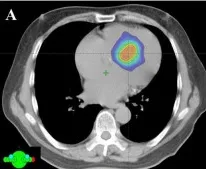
Dose distribution is shown with representative computed tomography (CT) simulation scans in the axial.
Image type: radiology (ct)